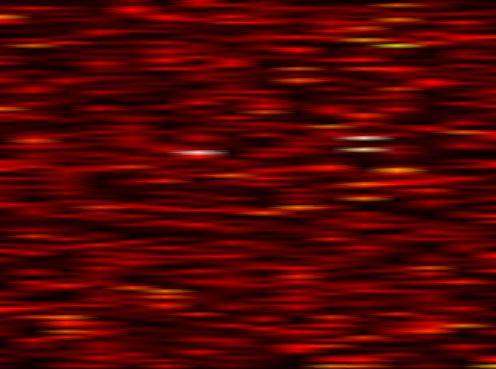
Label: FOFDM